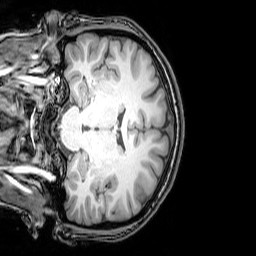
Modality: T1w
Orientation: coronal
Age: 23
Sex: female
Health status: healthy
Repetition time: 0.081 s
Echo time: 0.037 s